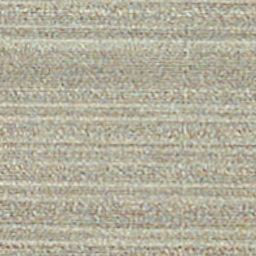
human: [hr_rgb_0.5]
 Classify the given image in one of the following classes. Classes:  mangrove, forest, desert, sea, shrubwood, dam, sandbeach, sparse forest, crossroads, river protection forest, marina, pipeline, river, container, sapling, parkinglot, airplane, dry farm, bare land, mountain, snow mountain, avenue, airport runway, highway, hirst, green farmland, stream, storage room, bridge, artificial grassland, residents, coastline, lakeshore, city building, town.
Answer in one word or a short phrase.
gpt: dry farm